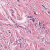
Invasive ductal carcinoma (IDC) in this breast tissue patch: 1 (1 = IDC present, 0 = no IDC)